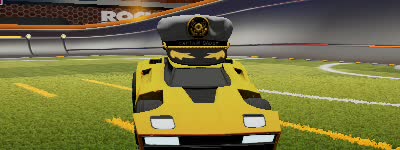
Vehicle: breakout